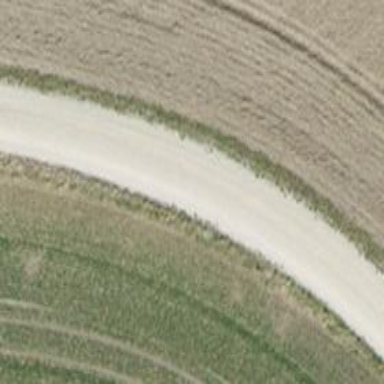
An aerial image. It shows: Compacted track with grade2 level.